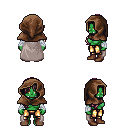
a pixel art fantasy rpg character, female body template, orc, green skin, gray cape, gold greaves, white blonde right-swept hairstyle, cloth hood, white cloth bandages, brown shoes, four views (front, back, left, right), 2x2 character sprite sheet, small pixel art, hard edges, no anti-aliasing